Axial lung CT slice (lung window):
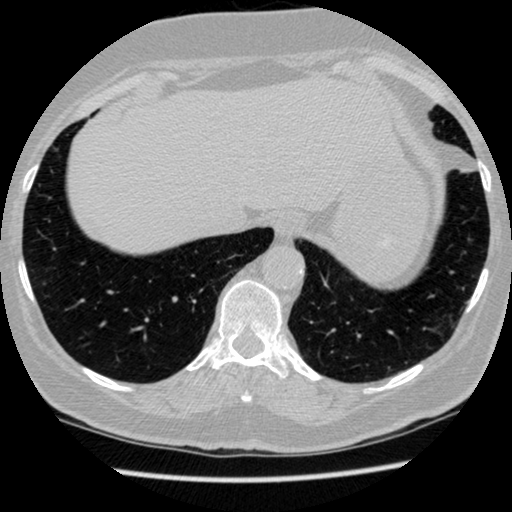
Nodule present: no